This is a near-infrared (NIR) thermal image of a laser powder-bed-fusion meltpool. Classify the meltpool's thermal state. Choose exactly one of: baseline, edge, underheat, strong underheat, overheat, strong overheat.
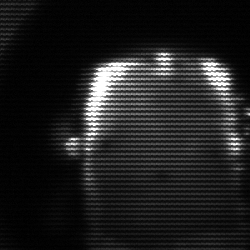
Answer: baseline